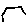
Label: hexagon